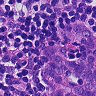
Metastatic tissue present: yes